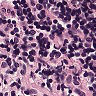
Metastatic tissue present: no